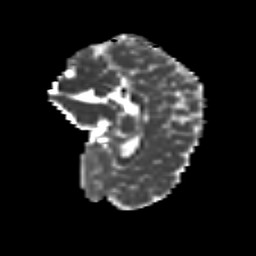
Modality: MD
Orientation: sagittal
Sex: female
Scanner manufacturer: siemens
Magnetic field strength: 3 T
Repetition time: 5 s
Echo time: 0.071 s